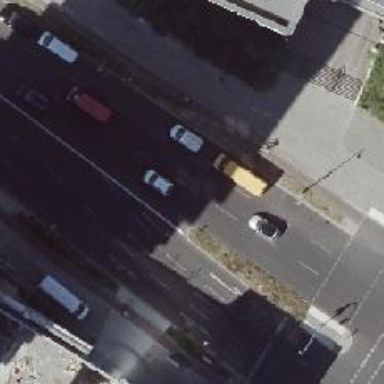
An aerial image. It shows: Secondary road with asphalt surface. There is parallel on-street parking on the right lane.